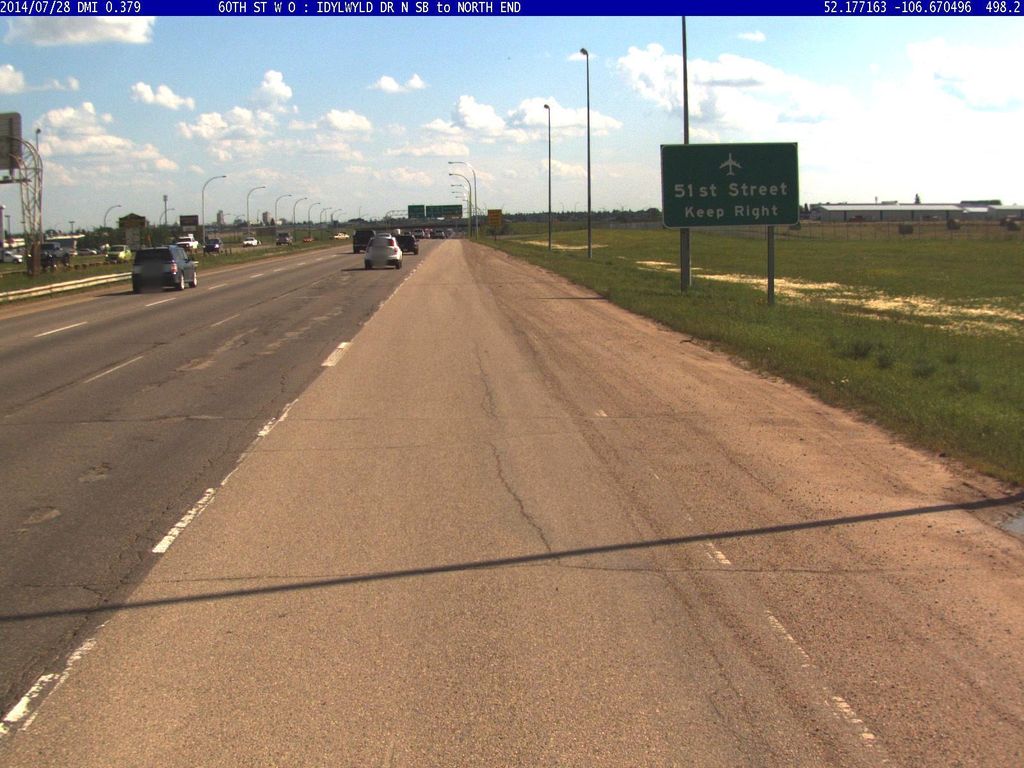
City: saskatoon